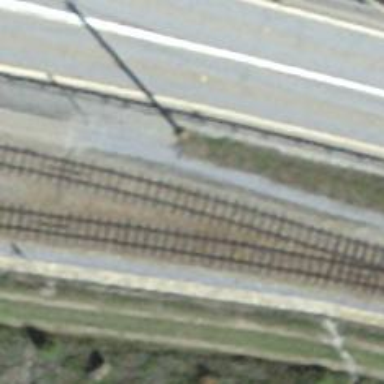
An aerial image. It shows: Narrow-gauge railway track with 1 electrified contact line.